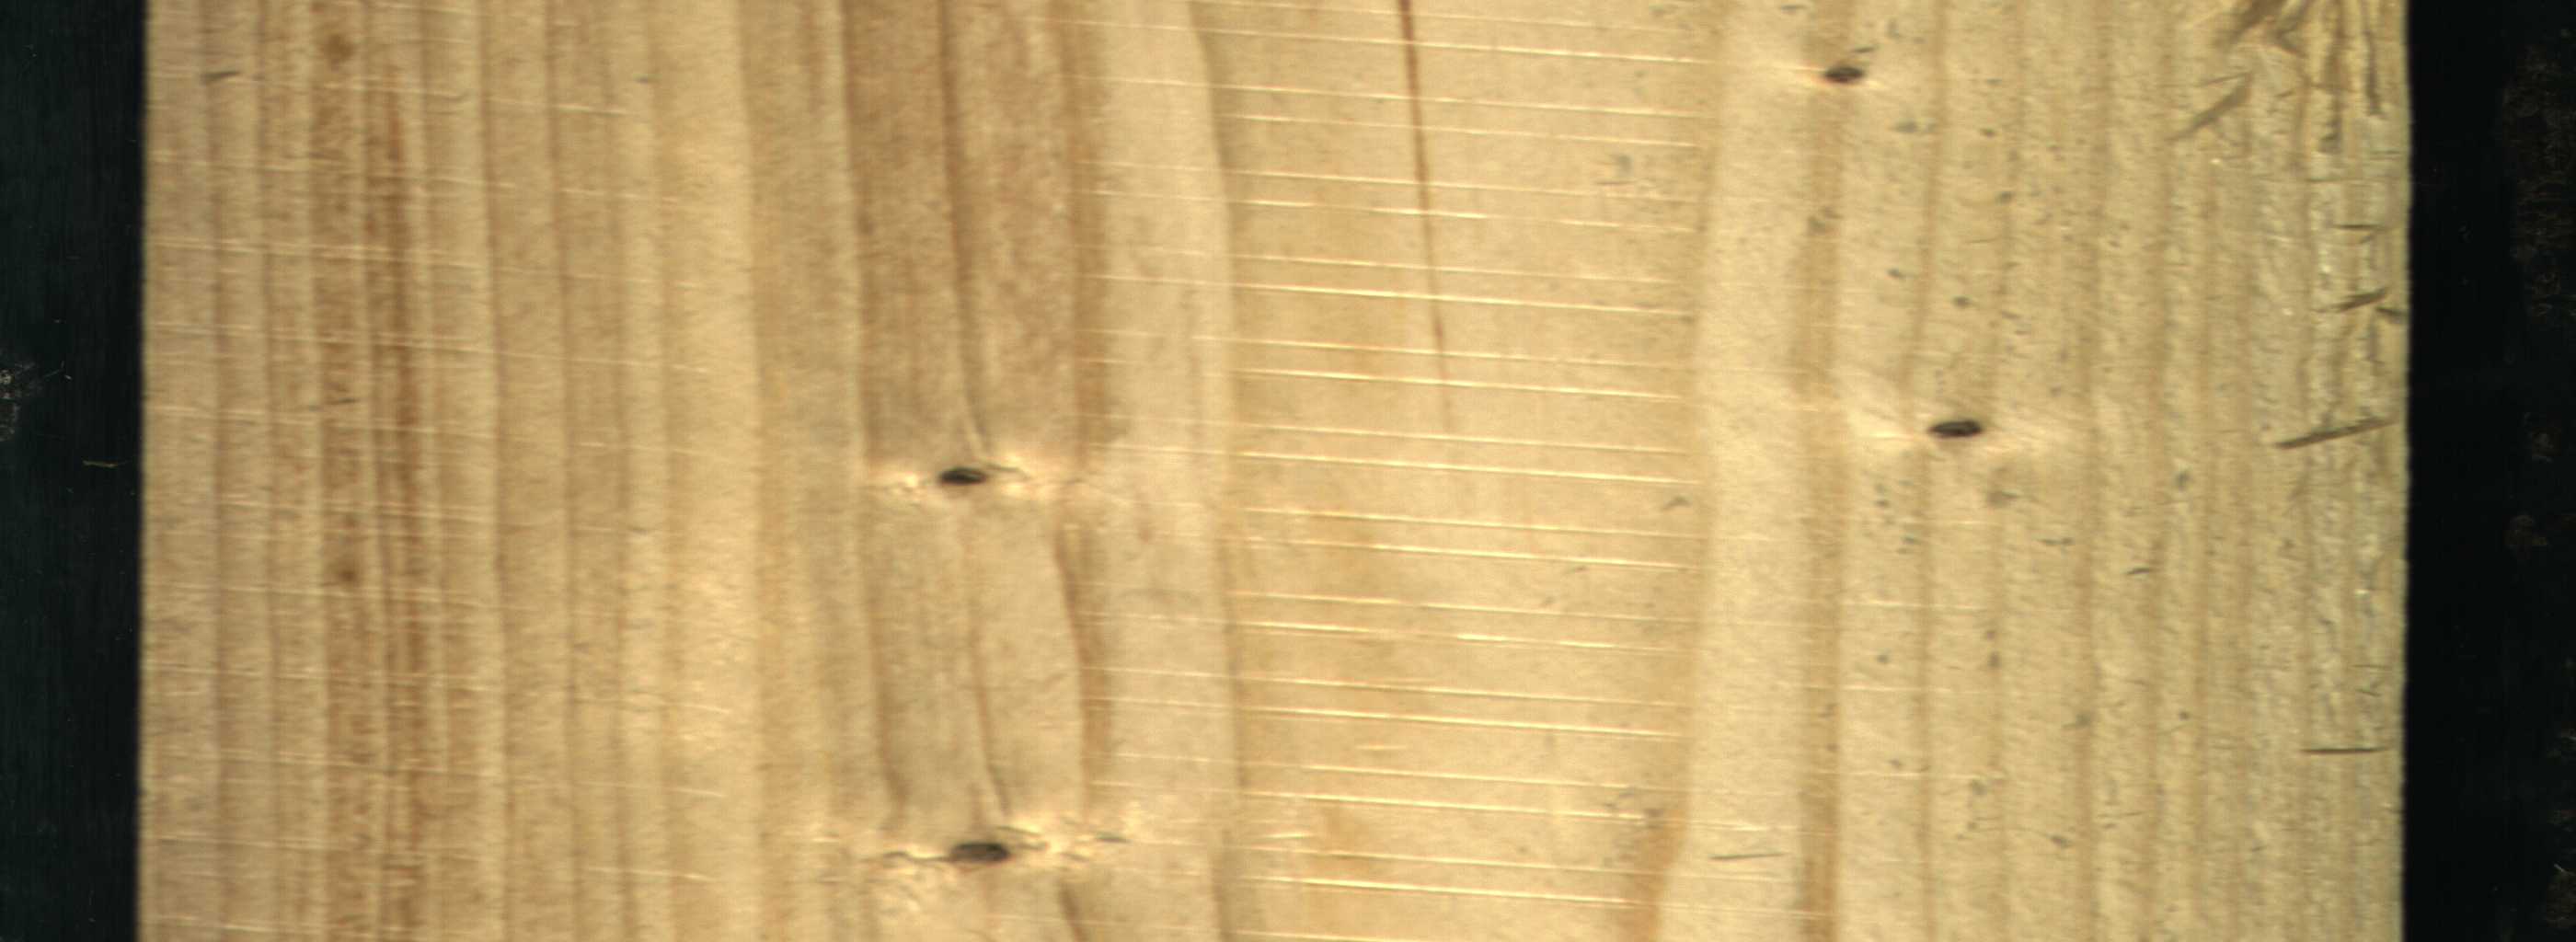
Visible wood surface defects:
Crack
Live_Knot
Live_Knot
Live_Knot
Live_Knot